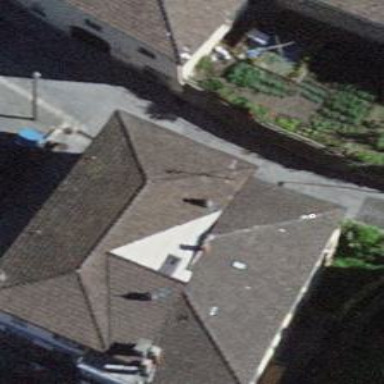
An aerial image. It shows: Restaurant.